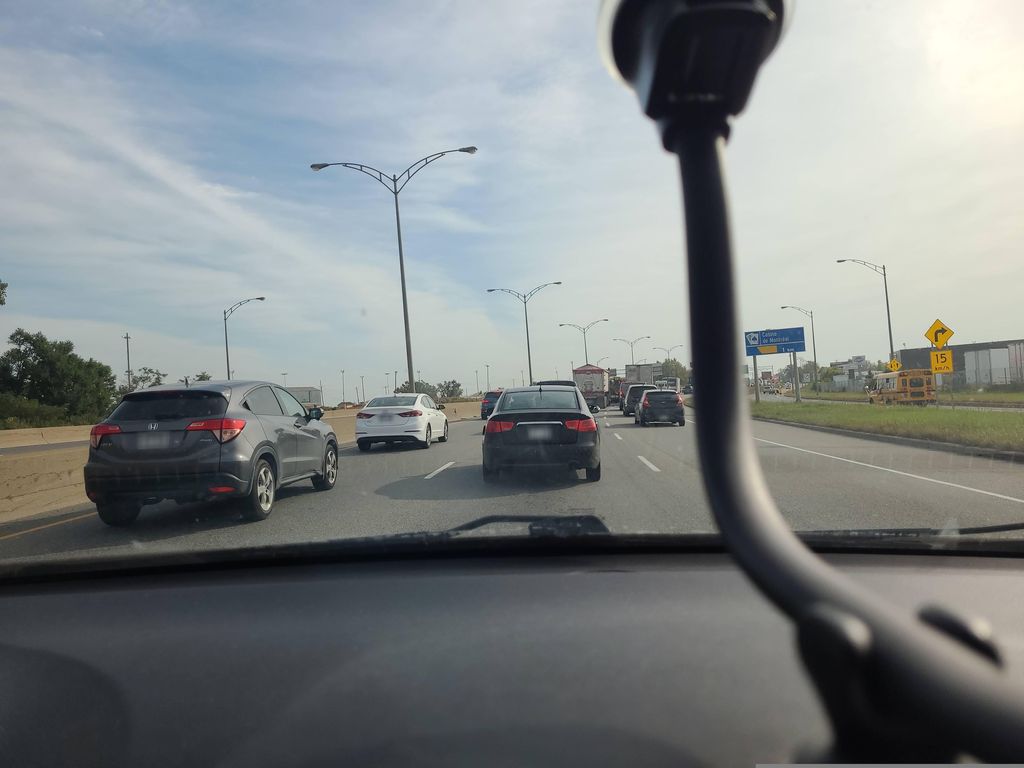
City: montreal